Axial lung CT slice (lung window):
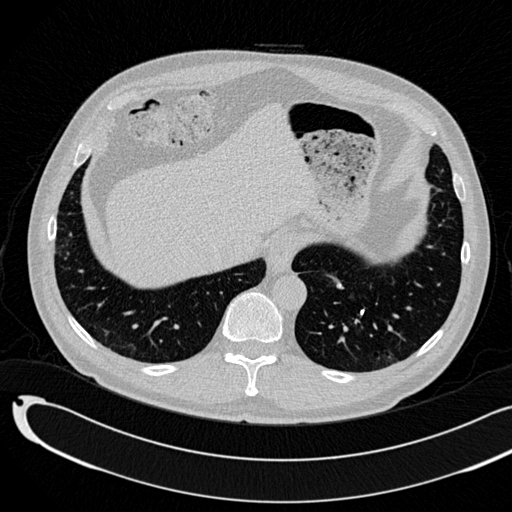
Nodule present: yes
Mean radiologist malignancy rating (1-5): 3.5